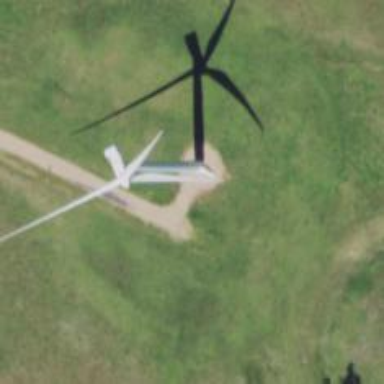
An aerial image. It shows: Wind generator using horizontal axis wind turbines.